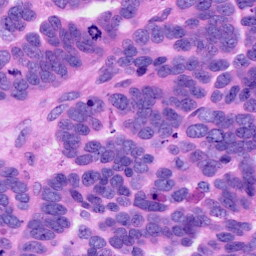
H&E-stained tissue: Ovarian